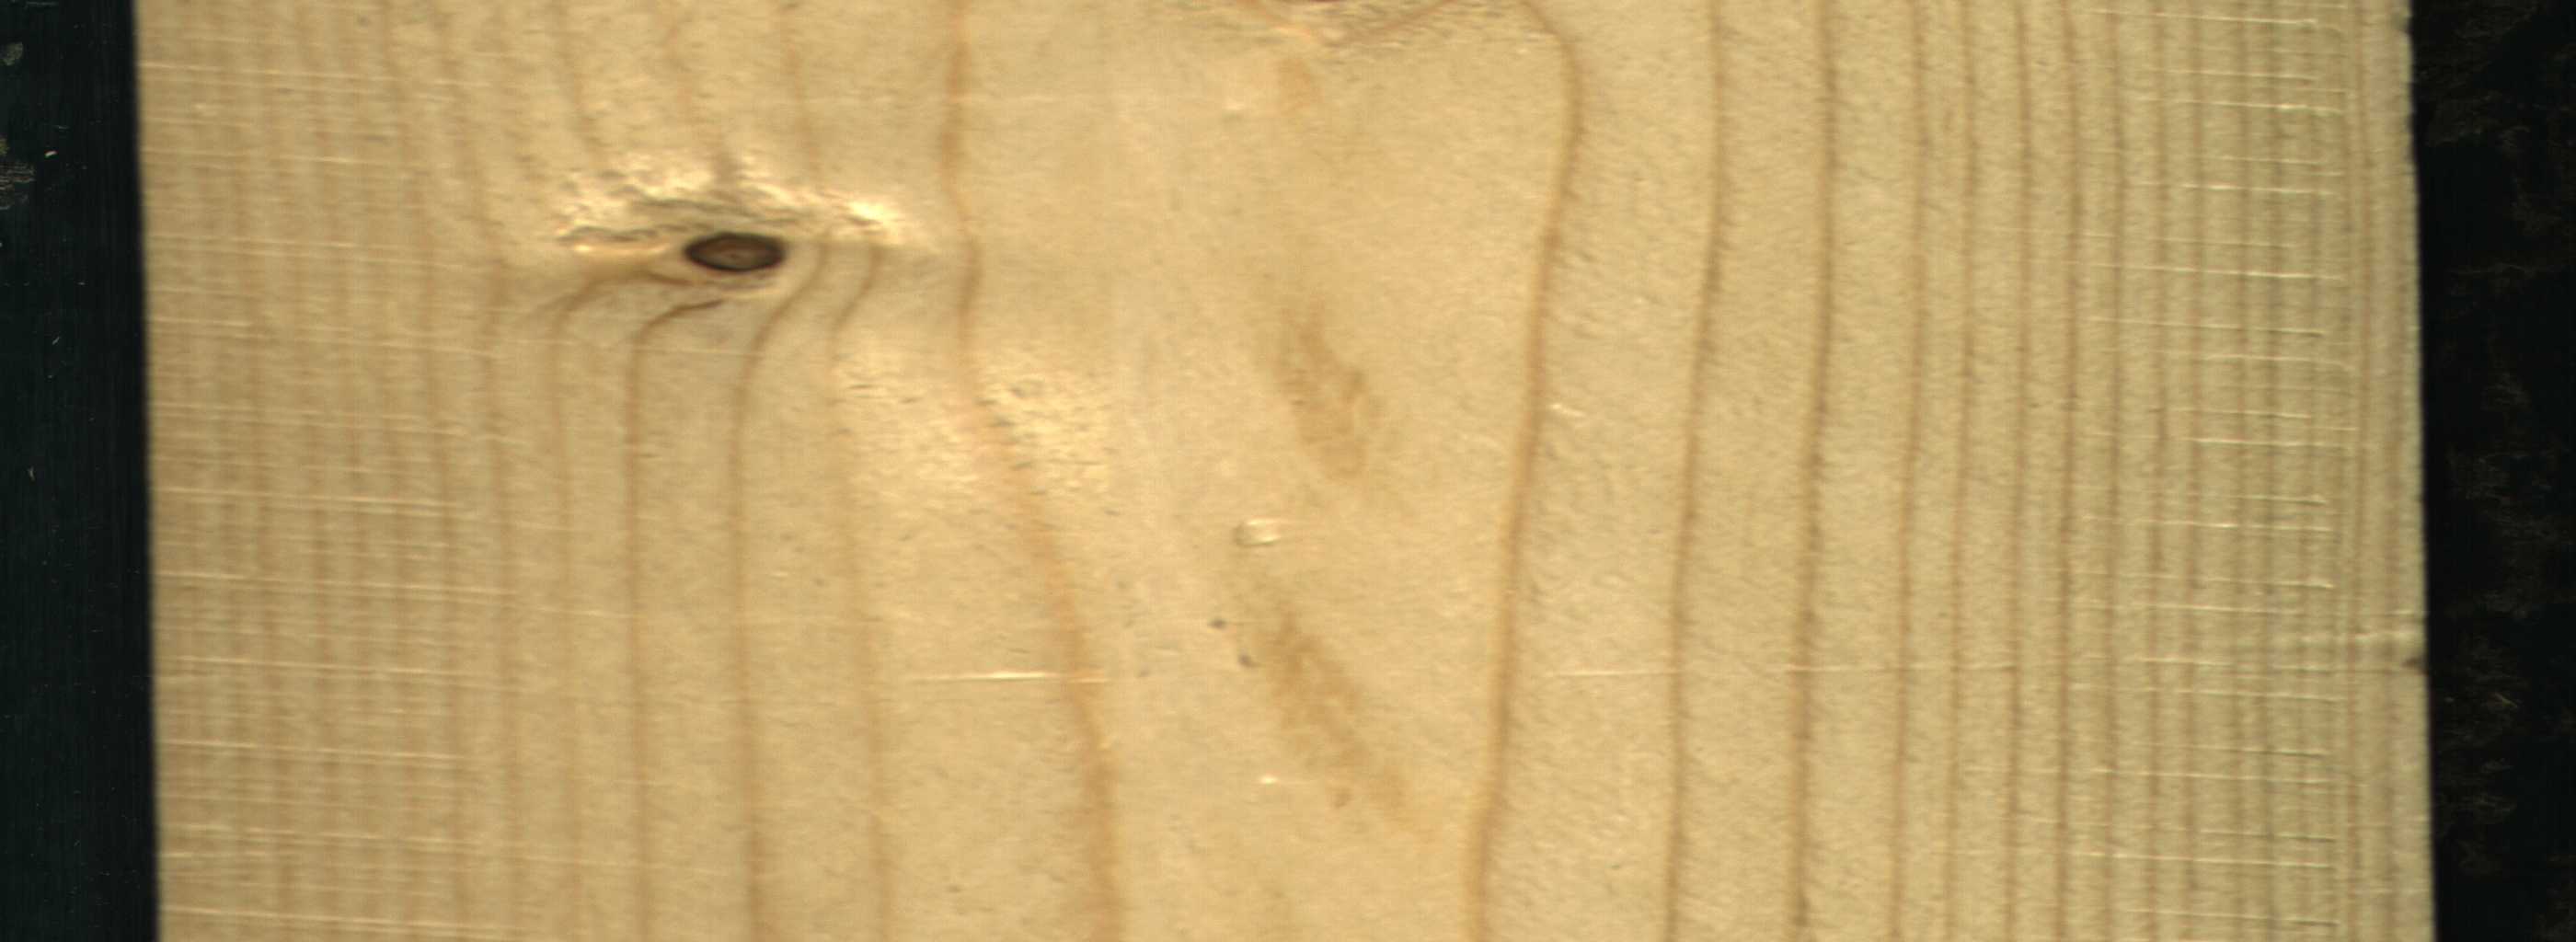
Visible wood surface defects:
Dead_Knot